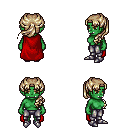
a pixel art fantasy rpg character, female body template, orc, green skin, red cape, metal pants, white blonde princess hairstyle, metal boots, four views (front, back, left, right), 2x2 character sprite sheet, small pixel art, hard edges, no anti-aliasing